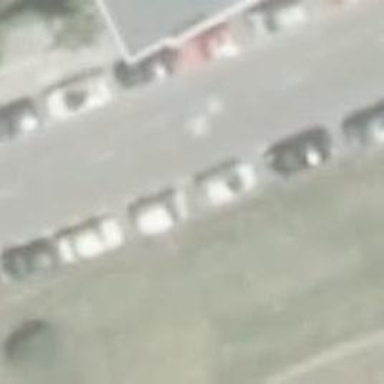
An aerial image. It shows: Residential road with asphalt surface and sidewalks on both sides. There is parallel parking on the right and diagonal parking on the left.